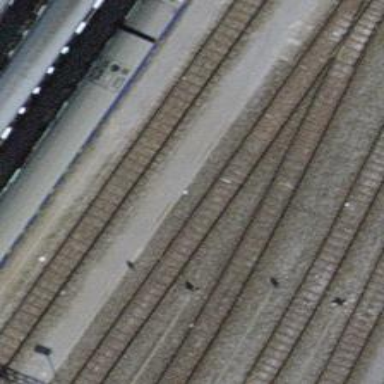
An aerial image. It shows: Rail yard with electrified contact lines for railway operations.